Field crop: maize
Growth stage: 2
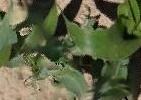
Species: maize